Question: I have the structure that is demonstrated below:

I have a 'database' folder which contains 'brands'. Each 'brand' consists of 'logo' and 'query'.
I want to traverse on all the the files ('file_1' to 'file_n') in all the 'database' and perform some operations on them.
I wrote this code:
'''
d = dir(database);
isub = [d(:).isdir];
brandsFolders = {d(isub).name}';
brandsFolders(ismember(brandsFolders,{'.','..'})) = [];
[numberOfBrands not_used]=size(brandsFolders); %holds the number of the brands
for i=1:numberOfBrands
temp=strcat(database, '');
currentBrand=strcat(temp, brandsFolders(i));
d = dir(currentBrand{1,1});
isub = [d(:).isdir];
logoAndQuery = {d(isub).name}';
logoAndQuery(ismember(logoAndQuery,{'.','..'})) = [];
logo=strcat(currentBrand, '', logoAndQuery(1));
files=dir(logo{1,1});
[numberOfFiles not_used]=size(files);
for j=1:numberOfFiles
if strcmp(files(j).name, '..')~=1 && strcmp(files(j).name, '.')~=1
%operations on each files(j).name
end
end
end
'''
The code , it traverse on the desired files.
However, the code is little bit ugly and confusing.
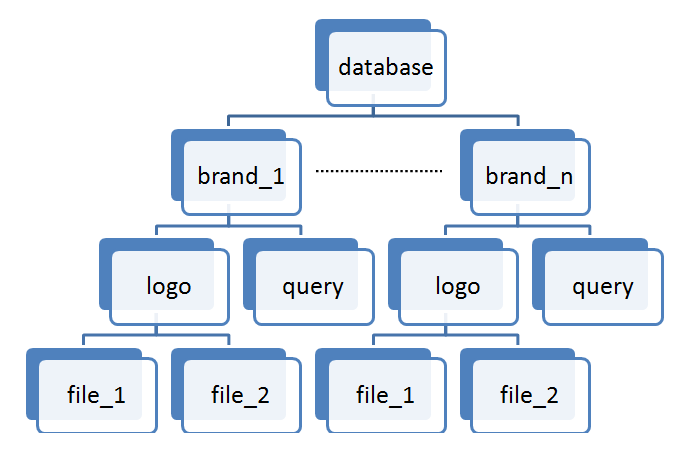
Answer: Traversing through a set of directories goes pretty much as you are doing. However imo, there are some things you can do easier / I would do differently:
'''
brandsFolders = dir(database);
brandsFolders( ~[brandsFolders.isdir] | strcmp({brandsFolders.name},'.') | strcmp({brandsFolders.name},'..')) = [];
for ii=1:numel(brandsFolders)
logoAndQuery = dir(fullfile(database,brandsFolders(ii).name));
logoAndQuery( ~[logoAndQuery.isdir] | strcmp({logoAndQuery.name},'.') | strcmp({logoAndQuery.name},'..')) = [];
logo = fullfile(databasecurrentBrand,brandsFolders(ii).name), logoAndQuery(1).name);
files = dir(logo);
files(strcmp({files.name},'.') | strcmp({files.name},'..'))=[];
for jj=1:numel(files)
%operations on each files(j).name
end
end
'''
(This of course only works if you're sure that 'logoAndQuery(1)' will always be the 'logo' directory.)
or alternatively use a subfunction for the dir-querying:
'''
function dirs = getDirs(strPath)
dirs = dir(strPath);
dirnames = {dirs.name};
dirs ( ~[dirs.isdir] | strcmp(dirnames ,'.') | strcmp(dirnames ,'..')) = [];
end
'''
which gives you already some shorter code and gives the following, in which I also assume there are no directories in the 'logo' directories:
'''
brandsFolders = getDirs(database);
for ii=1:numel(brandsFolders)
logoAndQuery = getDirs(fullfile(database,brandsFolders(ii).name));
logo = fullfile(databasecurrentBrand,brandsFolders(ii).name), logoAndQuery(1).name);
files = dir(logo);
files([files.isdir])=[];
for jj=1:numel(files)
%operations on each files(j).name
end
end
'''